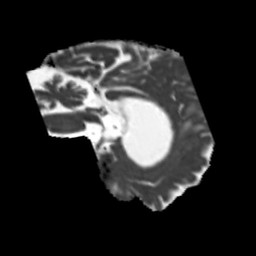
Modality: MD
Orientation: sagittal
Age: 43
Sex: male
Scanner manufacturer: siemens
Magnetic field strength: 3 T
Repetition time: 5.25 s
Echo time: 0.08 s